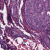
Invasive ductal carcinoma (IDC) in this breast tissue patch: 1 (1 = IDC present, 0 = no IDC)